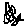
Label: flower